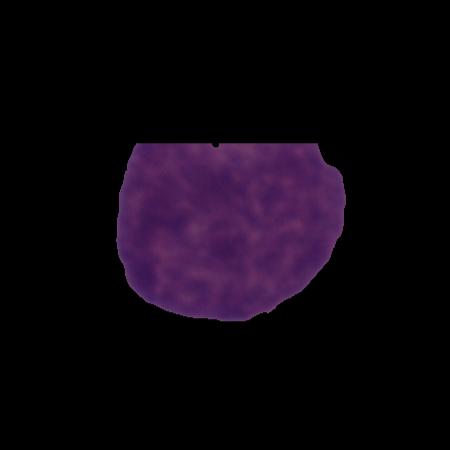
Label: cancer